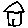
Label: house